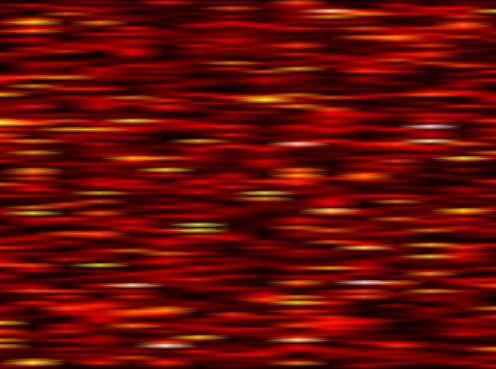
Label: FBMC